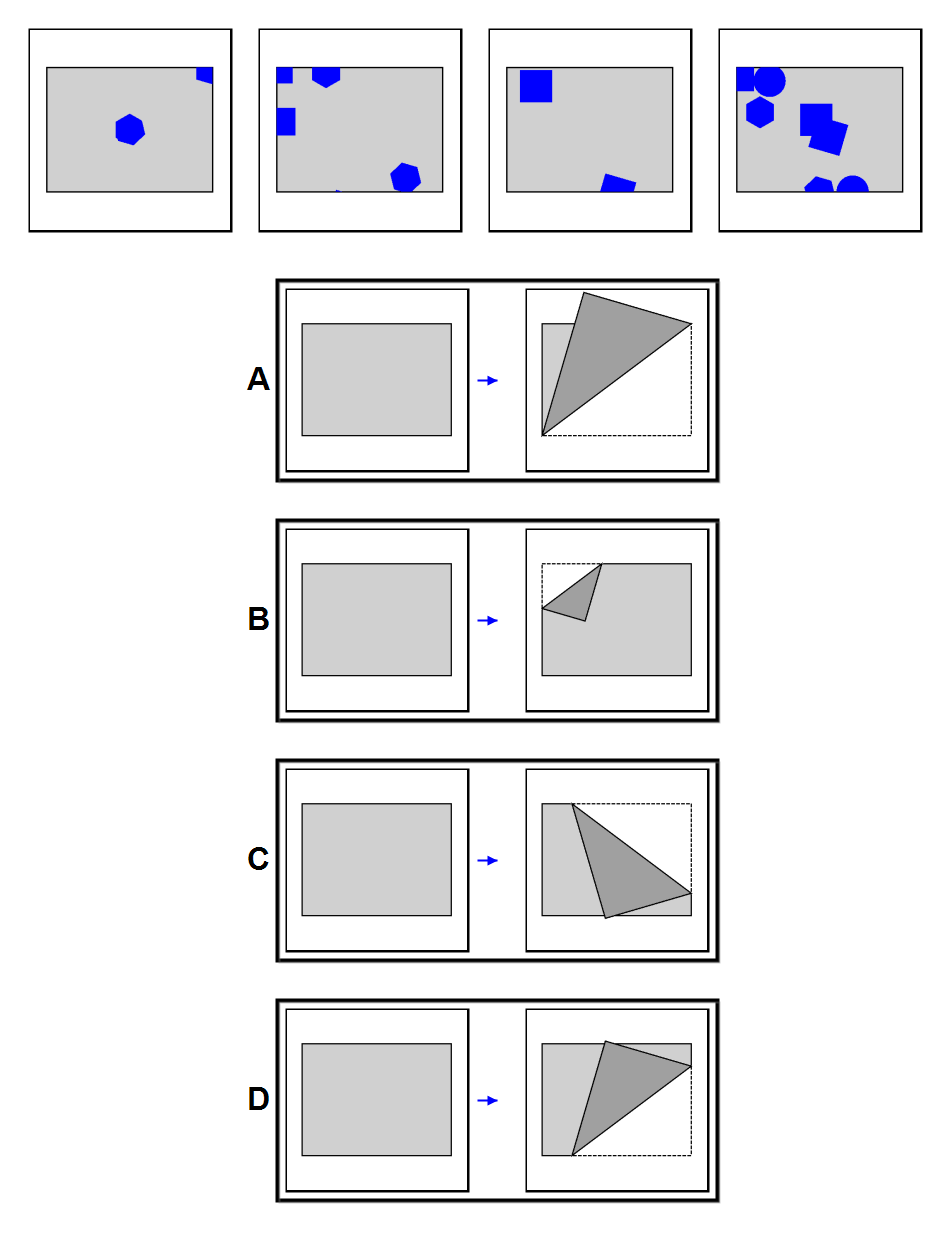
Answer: A